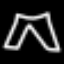
Label: pants